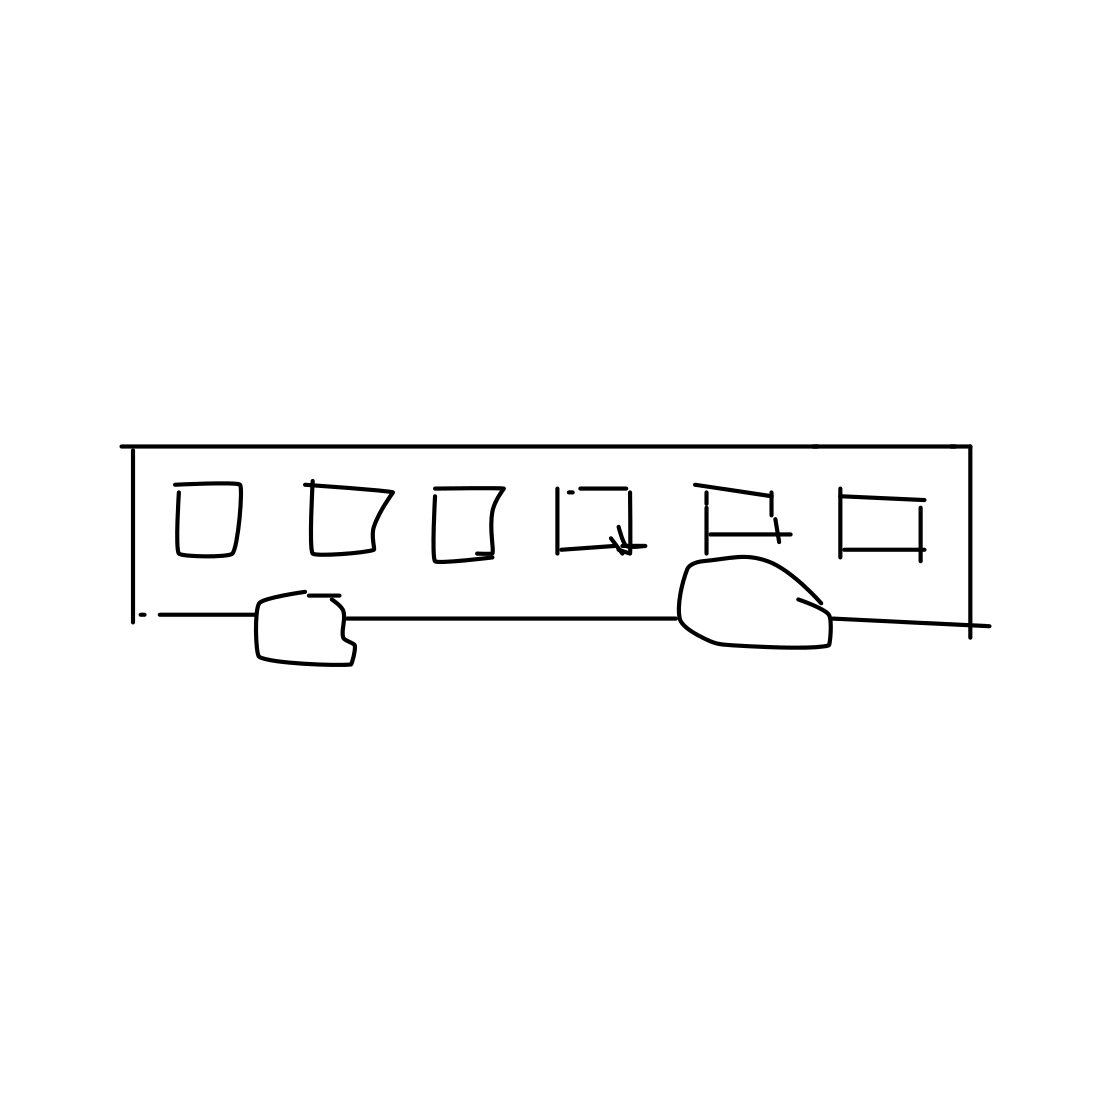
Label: bus